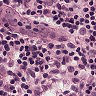
Metastatic tissue present: no